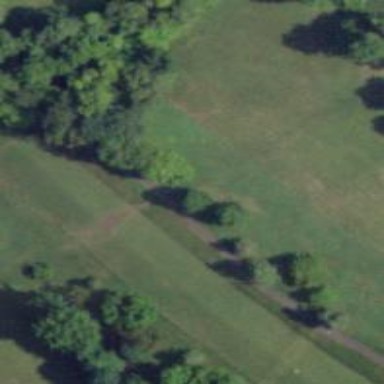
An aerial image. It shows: Path for both road and golf.